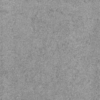
Label: not_dusty